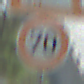
Verkehrszeichen: Geschwindigkeit70
Zusatzzeichen oben: DoppelkurveRechts
Umgebung: Outdoor, Special
Tageszeit: MorningAfternoon
Wetter: Clear
Licht: Natural
Jahreszeit: NotSpecified
Kontrast: HighContrast